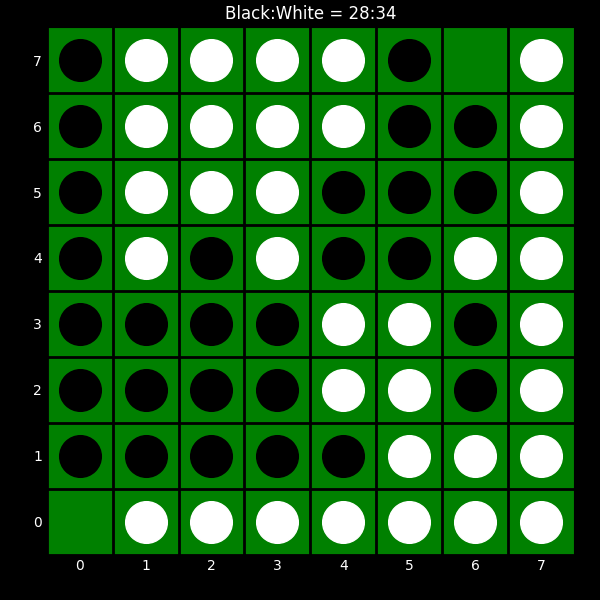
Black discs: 28
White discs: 34